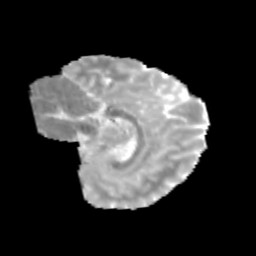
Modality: MD
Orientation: sagittal
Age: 11
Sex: female
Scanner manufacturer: siemens
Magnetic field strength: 3 T
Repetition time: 3.8 s
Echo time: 0.07 s